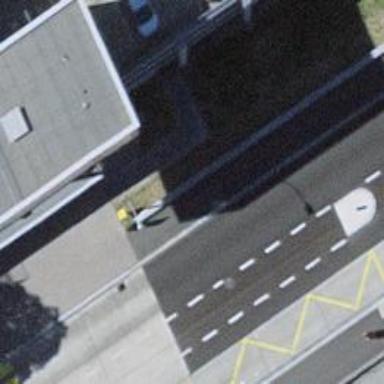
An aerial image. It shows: Post box.